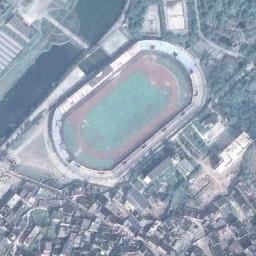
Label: stadium